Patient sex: F
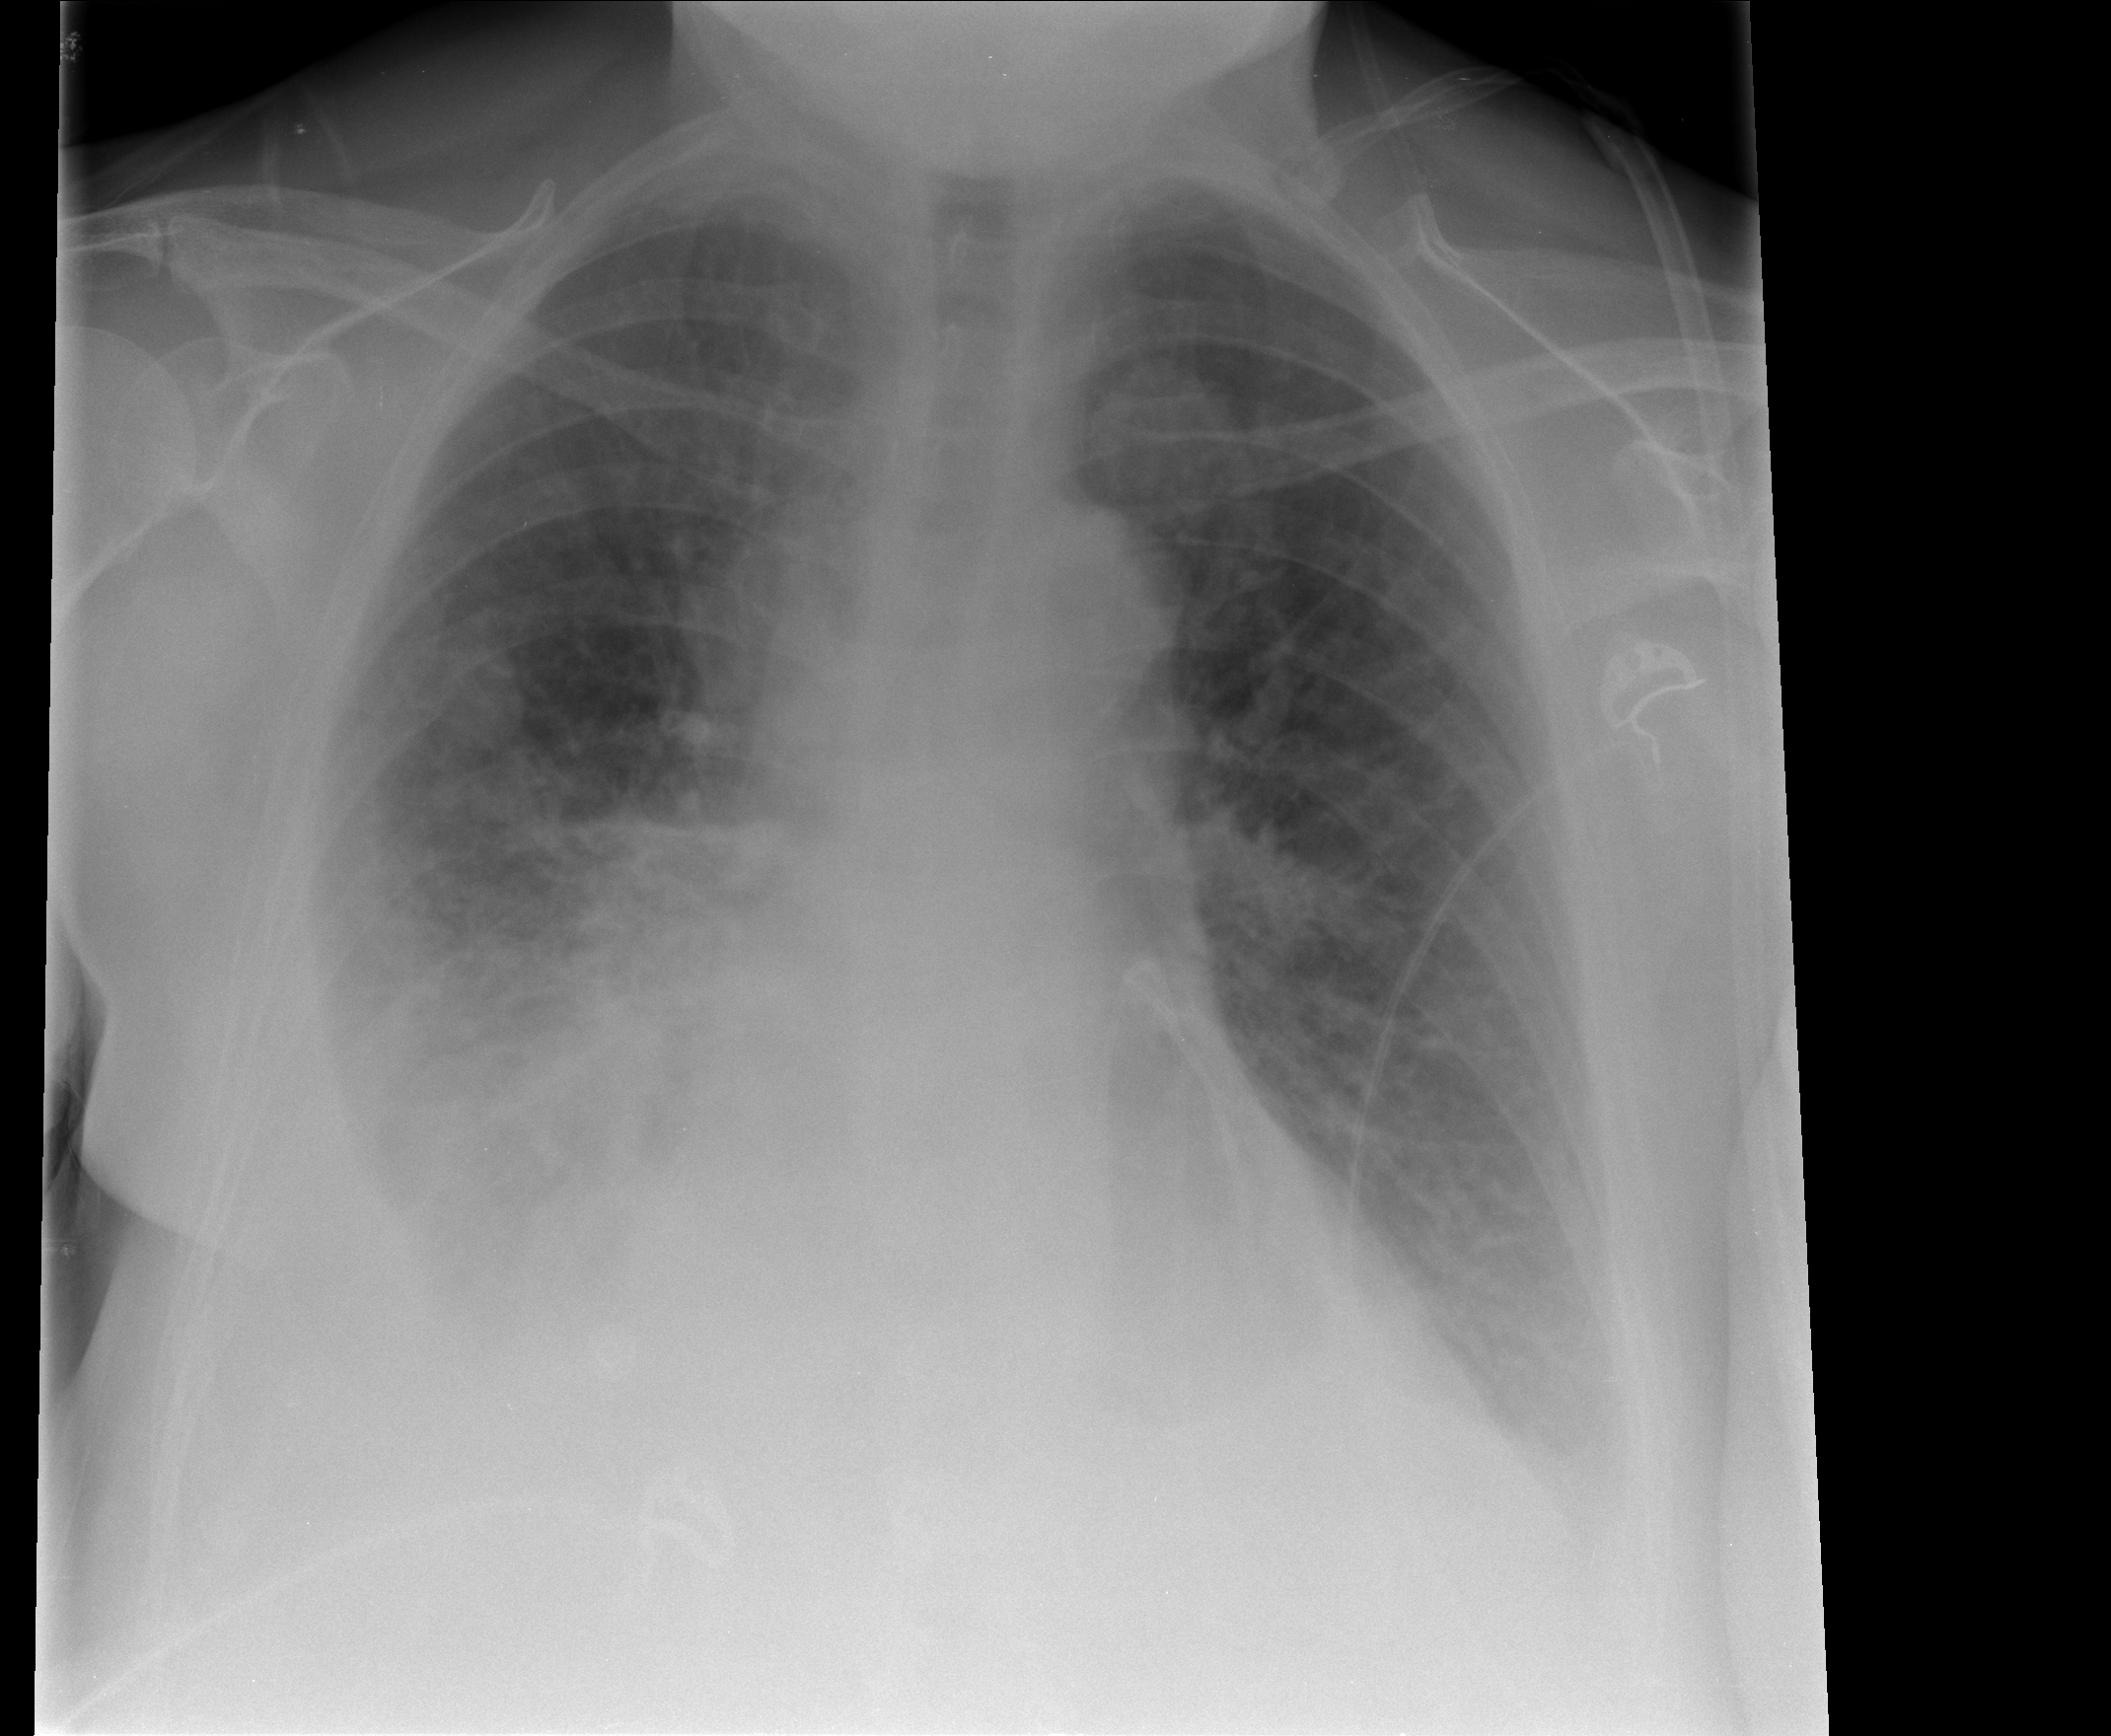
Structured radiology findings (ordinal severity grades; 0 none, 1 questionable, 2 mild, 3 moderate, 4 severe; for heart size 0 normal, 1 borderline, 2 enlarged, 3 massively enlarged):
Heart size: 1
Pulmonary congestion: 2
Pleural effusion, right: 3
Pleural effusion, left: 2
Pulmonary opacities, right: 3
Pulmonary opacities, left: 0
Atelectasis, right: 2
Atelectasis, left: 2